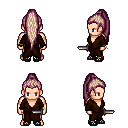
a pixel art fantasy rpg character, male body template, human, light skin, brown robe, white pants, white blonde extra-long topknot hairstyle, bracelets, ghillies, dagger, four views (front, back, left, right), 2x2 character sprite sheet, small pixel art, hard edges, no anti-aliasing